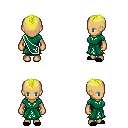
a pixel art fantasy rpg character, female body template, human, tanned skin, sash dress, teal pants, gold short mohawk hairstyle, black slippers, four views (front, back, left, right), 2x2 character sprite sheet, small pixel art, hard edges, no anti-aliasing